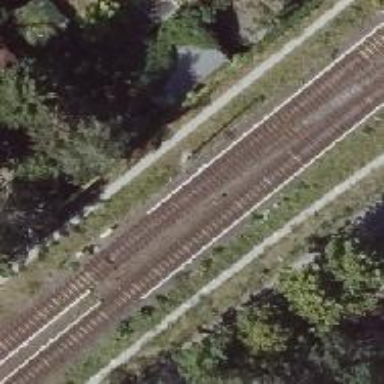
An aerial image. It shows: Railway switch with turnout to the right.